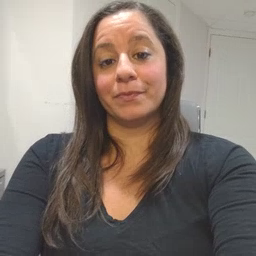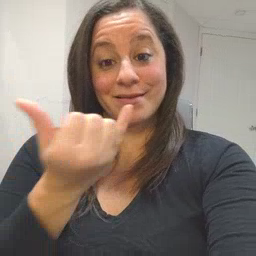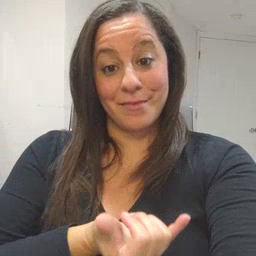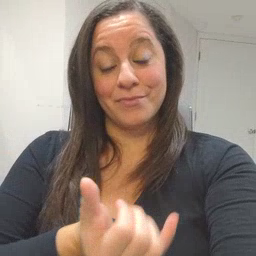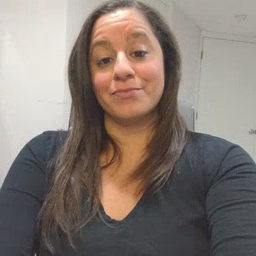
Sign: now